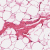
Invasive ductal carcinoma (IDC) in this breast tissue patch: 0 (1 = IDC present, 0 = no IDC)